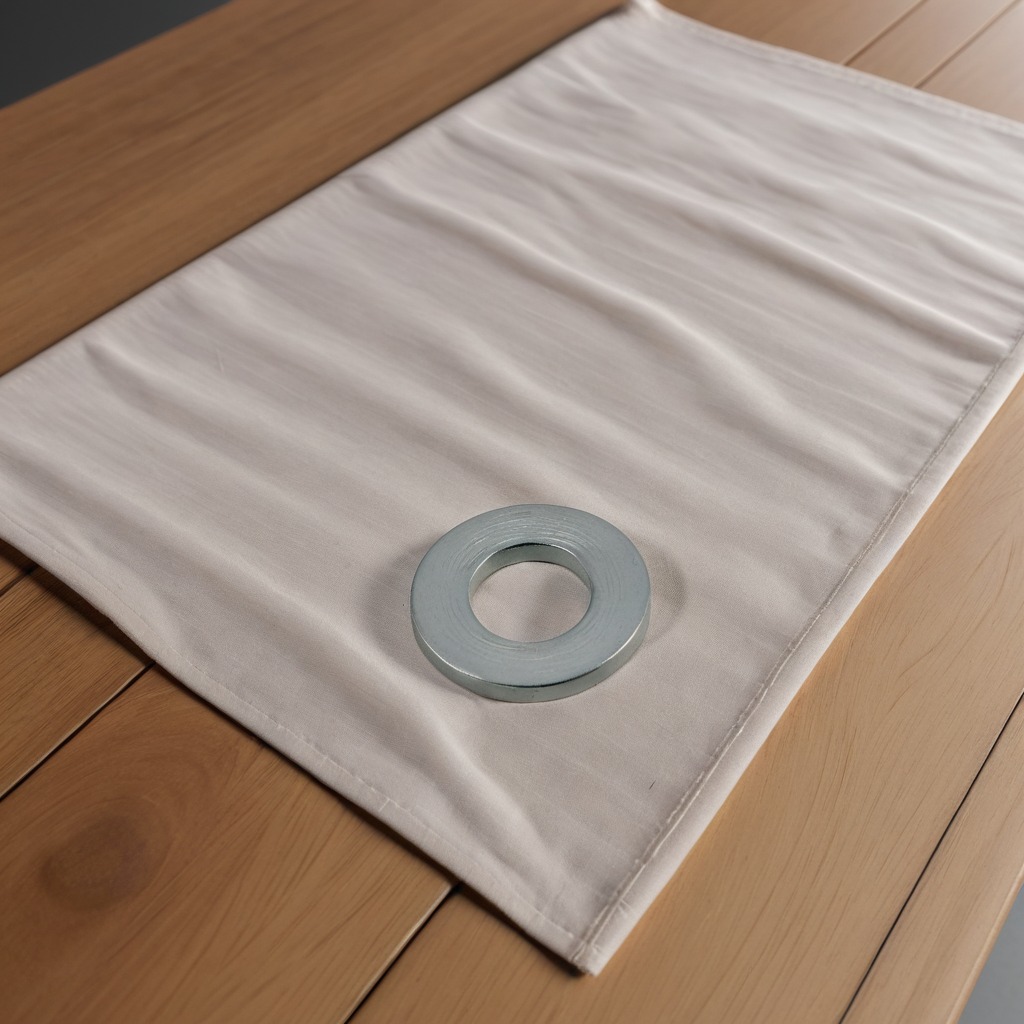
A flat metal washer lying on a wooden table in an outdoor workshop during daytime bright natural light soft shadows worn but beneath the cloth.